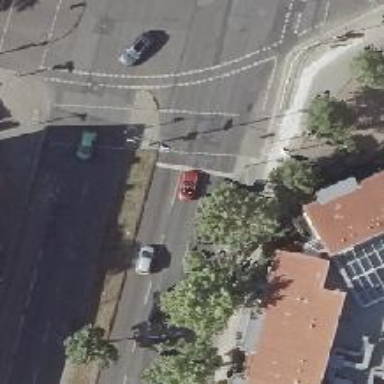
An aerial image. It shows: Road crossing with traffic signals.